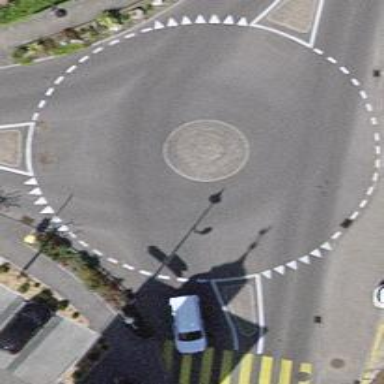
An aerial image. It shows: Mini roundabout on the road.